Field crop: tomato
Growth stage: 2
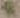
Species: solanum